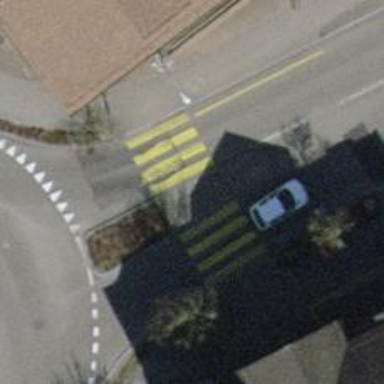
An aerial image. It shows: Zebra crossing on the road.